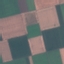
Label: AnnualCrop